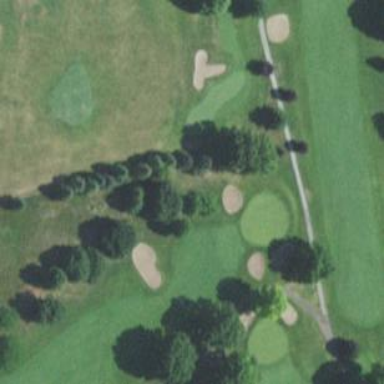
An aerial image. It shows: View of golf hole.